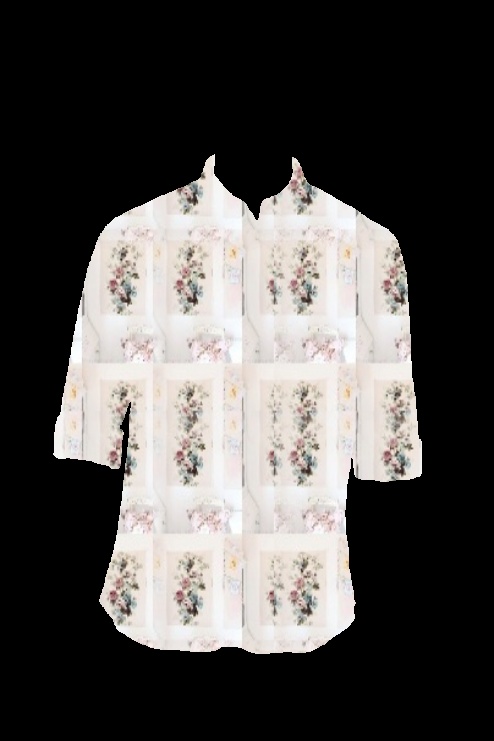
white floral print button up tee